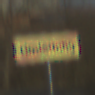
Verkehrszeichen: EndeDerUmleitungsankuendigung
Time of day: MorningAfternoon
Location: Outdoor (Nature)
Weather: Clear
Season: NotSpecified
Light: Natural